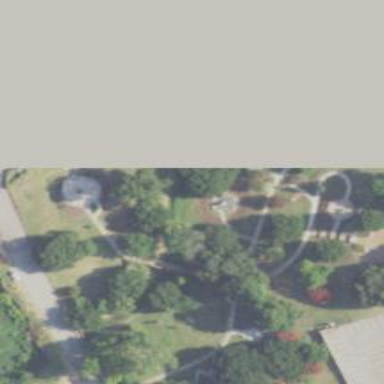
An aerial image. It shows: Memorial site with historic significance.